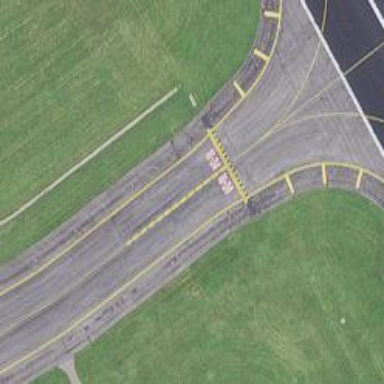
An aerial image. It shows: Taxiway at the airport with asphalt surface.